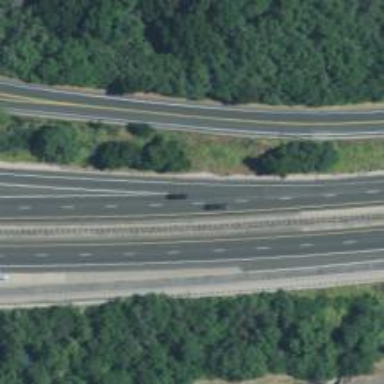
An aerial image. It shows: Asphalt motorway link.